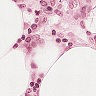
Metastatic tissue present: no